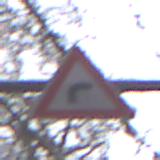
Verkehrszeichen: KurveRechts
Umgebung: Outdoor, Nature
Tageszeit: Midday
Wetter: Overcast
Licht: Natural
Jahreszeit: Autumn
Kontrast: LowContrast